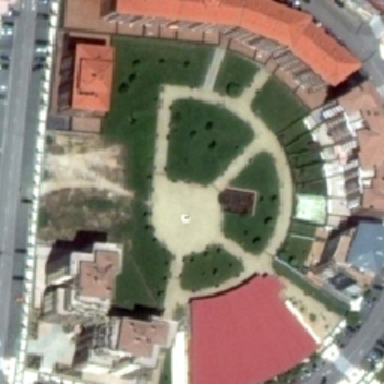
The square is surrounded by red building roofs and curved streets .